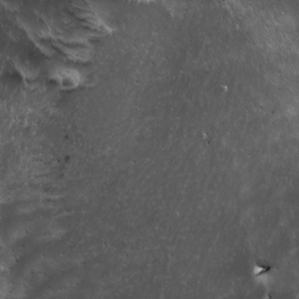
Label: non_frost